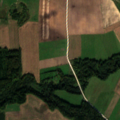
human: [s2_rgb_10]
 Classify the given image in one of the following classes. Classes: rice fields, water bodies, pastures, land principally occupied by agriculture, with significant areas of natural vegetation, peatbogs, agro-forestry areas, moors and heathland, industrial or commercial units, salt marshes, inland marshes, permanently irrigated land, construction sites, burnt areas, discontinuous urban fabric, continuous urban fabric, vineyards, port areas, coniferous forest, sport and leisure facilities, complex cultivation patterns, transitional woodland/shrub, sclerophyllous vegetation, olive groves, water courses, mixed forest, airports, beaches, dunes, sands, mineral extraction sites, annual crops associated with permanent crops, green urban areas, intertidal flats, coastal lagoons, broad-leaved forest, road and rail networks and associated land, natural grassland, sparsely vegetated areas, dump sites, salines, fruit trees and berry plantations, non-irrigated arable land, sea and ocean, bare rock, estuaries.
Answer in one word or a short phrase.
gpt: non-irrigated arable land, broad-leaved forest, coniferous forest, mixed forest